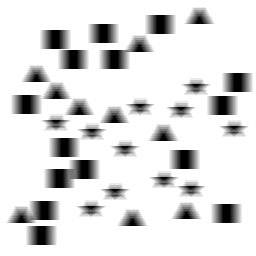
Squares: 15
Triangles: 10
Stars: 11
Total shapes: 36